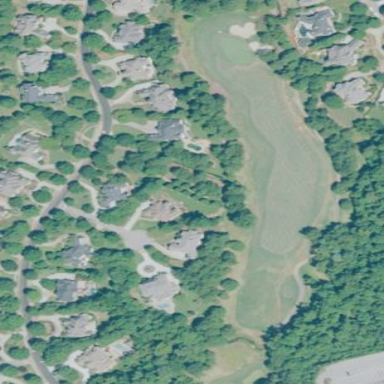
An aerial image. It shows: Golf course.